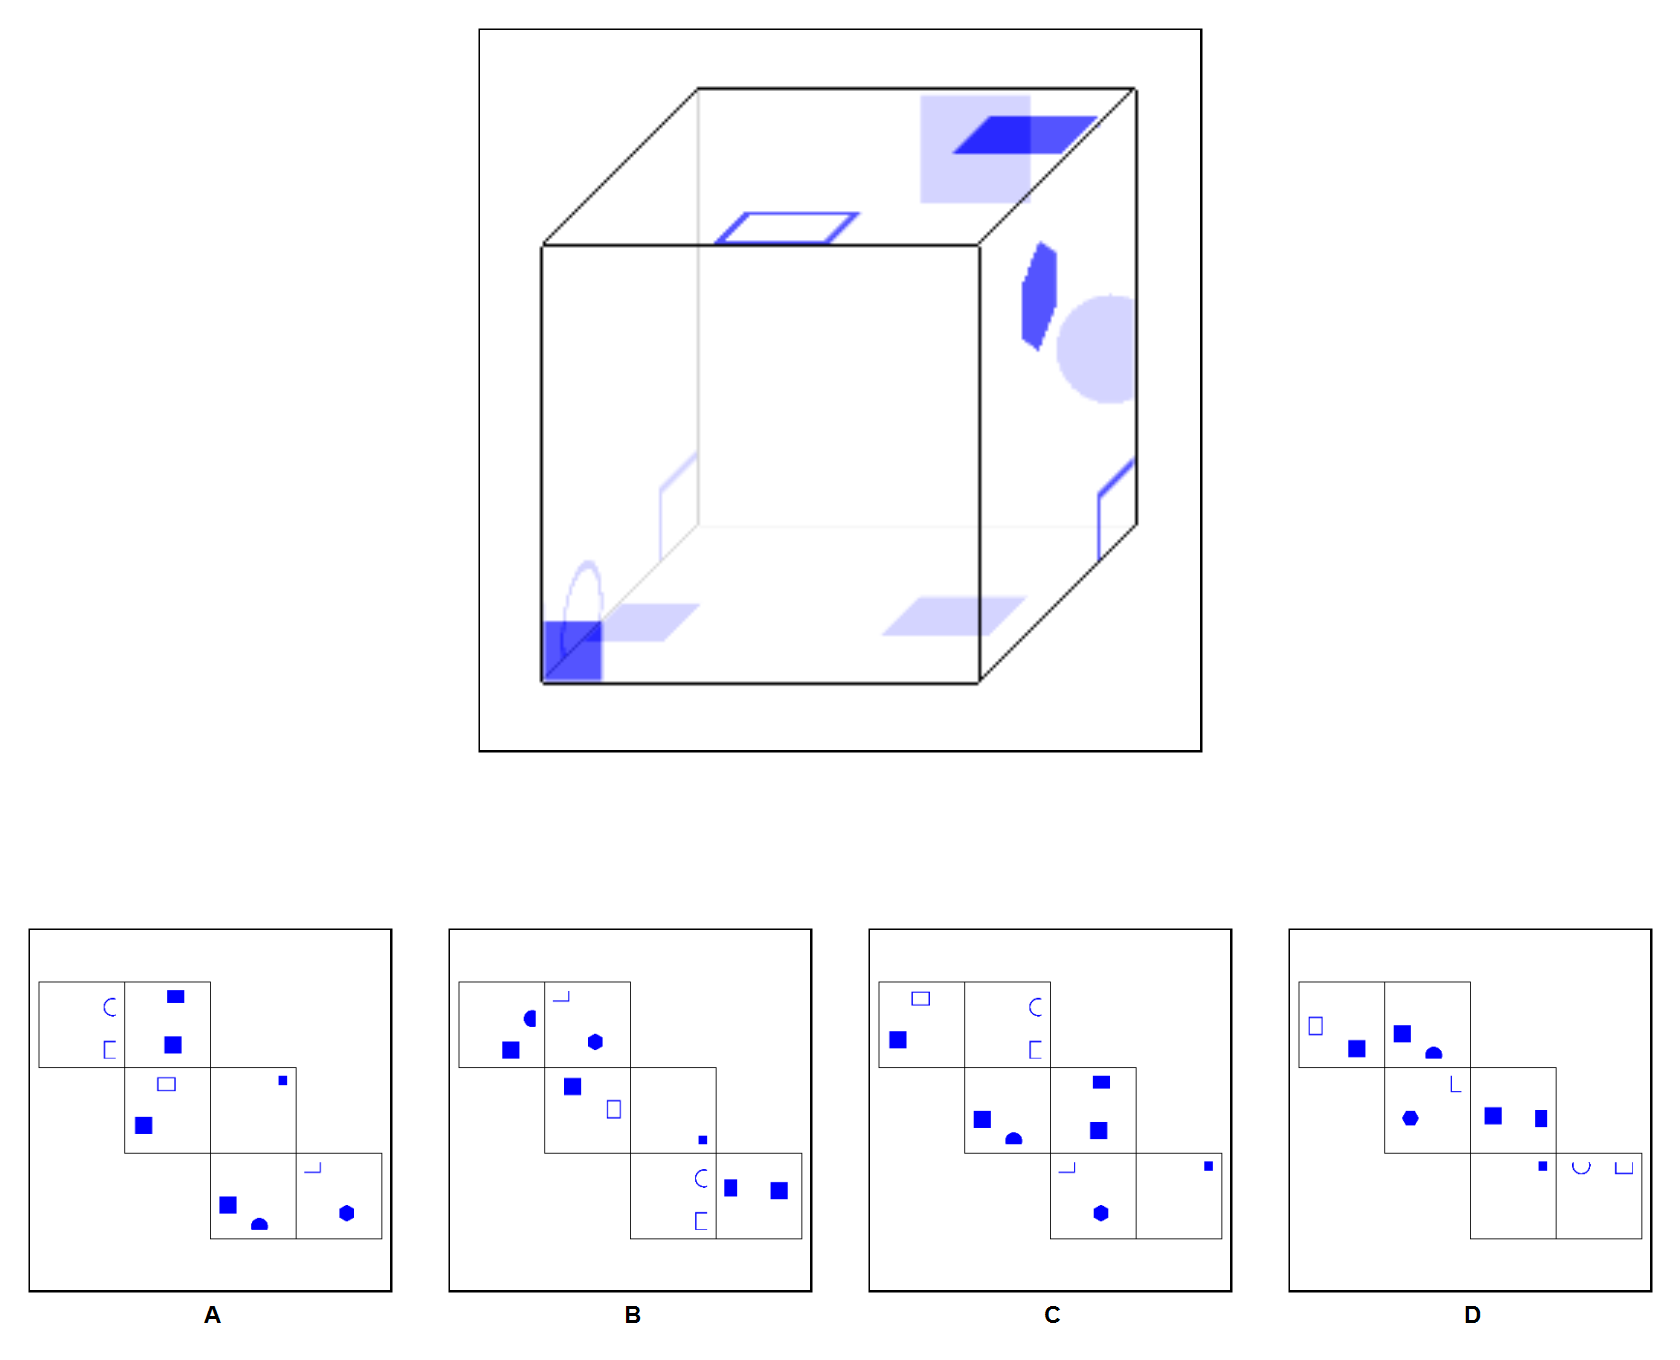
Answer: A